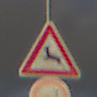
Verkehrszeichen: WildwechselRechts
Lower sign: VerbotUeberholenEinspurigeFahrzeuge
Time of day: SunriseSunset
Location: Outdoor (Nature)
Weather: PartlyCloudy
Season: NotSpecified
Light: Natural